Question: I have a form with a TabControl in a Visual Studio project, with 4 tabs.
When I load the form, I prepare only 3 tabs.
If the user switches to the 4th tab, I have to do some math before display data in the tab.
When switching I experience some graphics artefact, as show below:

I tried Suspending Layout before doing the math but probably in the TabControl.SelectedIndexChanged the drawing has already begun.
And no, there is no changING event.
How can I solve this issue?
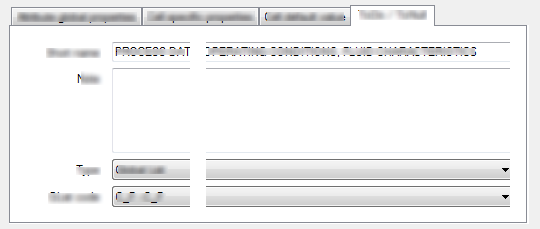
Answer: Since you say that the artifact corrects itself after your calculation completes, this is most likely due to the fact that you are not giving the UI thread a chance to update the screen because you're spending the CPU doing your calculation. You will likely need to use some sort of threading to resolve the issue.
Windows Forms contains a nice <URL>.
Here is a brief code sample:
'''
public partial class Form1 : Form
{
private MyCalculationState _state;
public Form1()
{
InitializeComponent();
}
private void Form1_Load(object sender, EventArgs e)
{
backgroundWorker1.RunWorkerAsync();
}
private void backgroundWorker1_DoWork(object sender, DoWorkEventArgs e)
{
_state = new MyCalculationState();
// Do some calculations
_state.Value = 5;
}
private void backgroundWorker1_RunWorkerCompleted(object sender, RunWorkerCompletedEventArgs e)
{
// Update the UI after calculations are complete
textBox1.Text = _state.Value.ToString();
}
}
'''